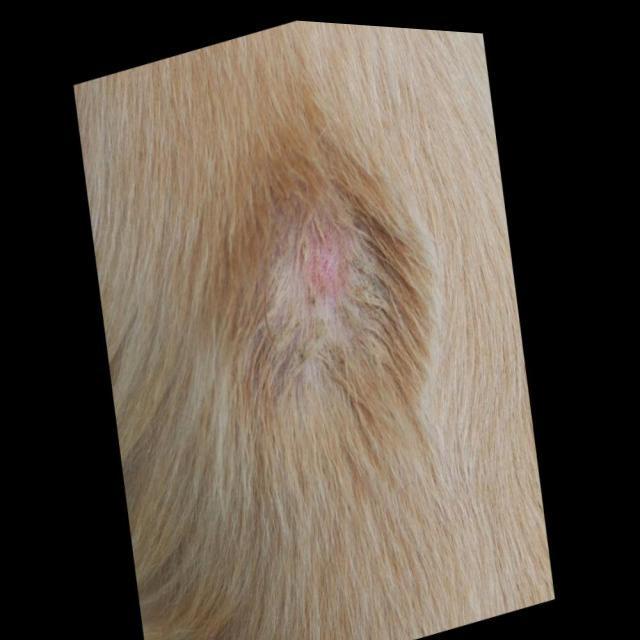
Canine ringworm (Dermatophytosis) — fungal infection caused by Microsporum or Trichophyton. Presents with circular alopecia, scaling, crusting, and broken hairs.